Field crop: tomato
Growth stage: 1
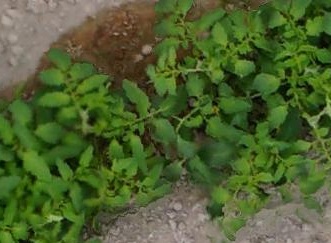
Species: tomato